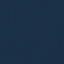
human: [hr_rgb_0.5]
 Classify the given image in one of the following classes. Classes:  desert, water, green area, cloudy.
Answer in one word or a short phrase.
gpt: water